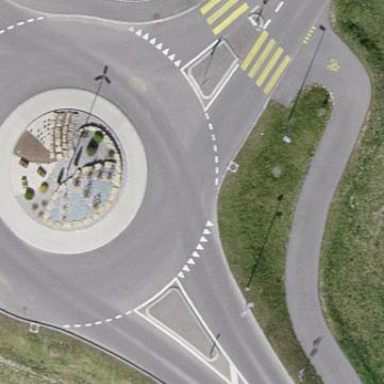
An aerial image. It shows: Secondary road leading to roundabout.